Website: crate-barrel
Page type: review-order
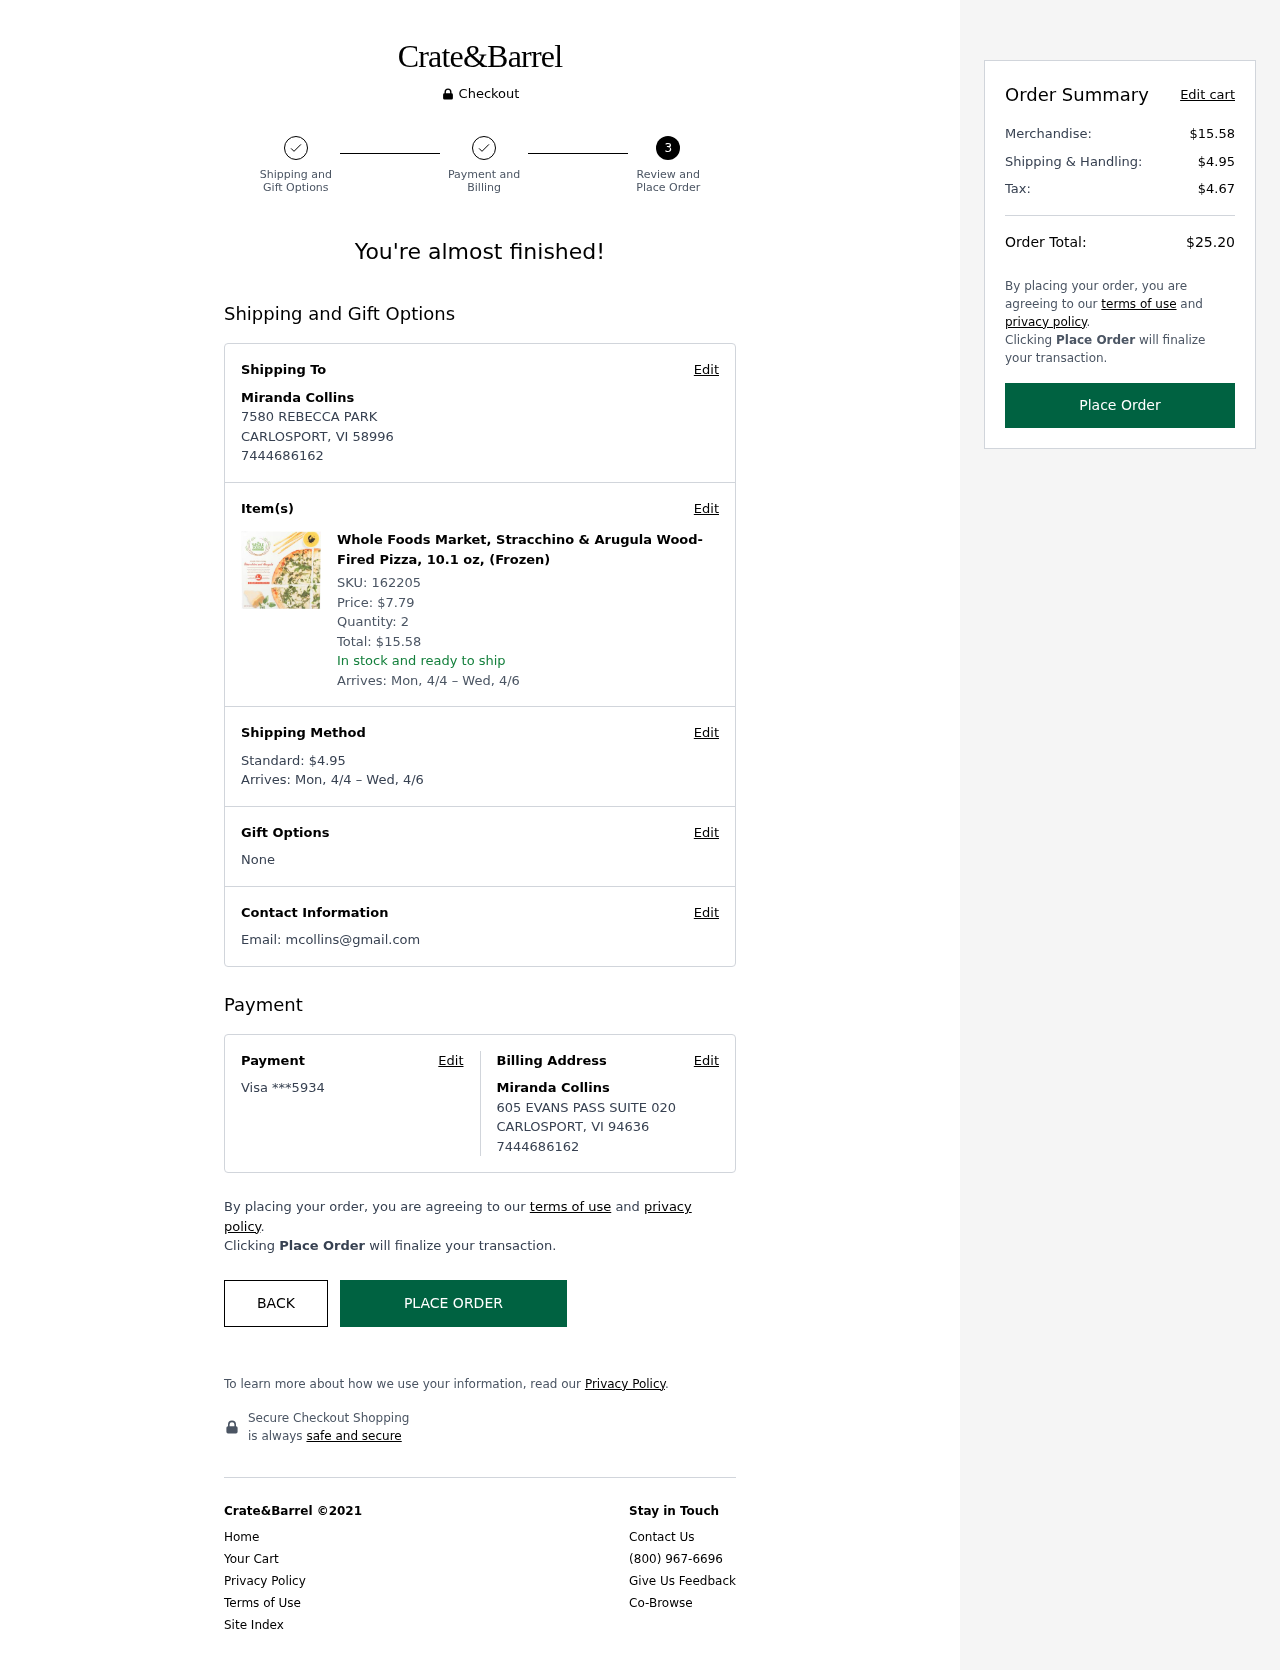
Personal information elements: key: PII_CARD_LAST4
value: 5934
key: PII_CARD_TYPE
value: Visa
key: PII_CITY_STATE_ZIP
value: CARLOSPORT, VI 58996
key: PII_CITY_STATE_ZIP2
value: CARLOSPORT, VI 94636
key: PII_EMAIL
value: mcollins@gmail.com
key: PII_FULLNAME
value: Miranda Collins
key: PII_FULLNAME2
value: Miranda Collins
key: PII_PHONE
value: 7444686162
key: PII_PHONE2
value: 7444686162
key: PII_STREET
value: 7580 REBECCA PARK
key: PII_STREET2
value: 605 EVANS PASS SUITE 020
Product elements: key: PRODUCT1_NAME
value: Whole Foods Market, Stracchino & Arugula Wood-Fired Pizza, 10.1 oz, (Frozen)
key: PRODUCT1_PRICE
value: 7.79
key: PRODUCT1_QUANTITY
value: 2
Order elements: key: ORDER_SKU
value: SKU: 162205
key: ORDER_ITEM_TOTAL
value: Total: $15.58
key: ORDER_DELIVERY_DATE
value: Arrives: Mon, 4/4 – Wed, 4/6
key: ORDER_SHIPPING_COST
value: $4.95
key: ORDER_SHIPPING_COST
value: Standard: $4.95
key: ORDER_SUBTOTAL
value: $15.58
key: ORDER_TAX
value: $4.67
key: ORDER_TOTAL
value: $25.20